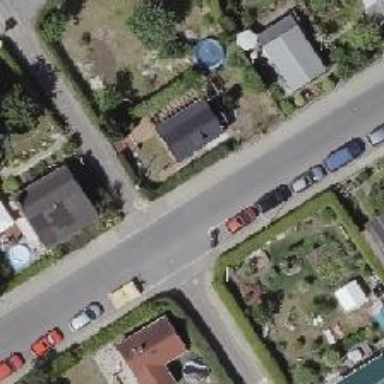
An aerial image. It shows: Residential road with asphalt surface. Both sides have sidewalks.